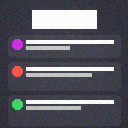
Screen state: on